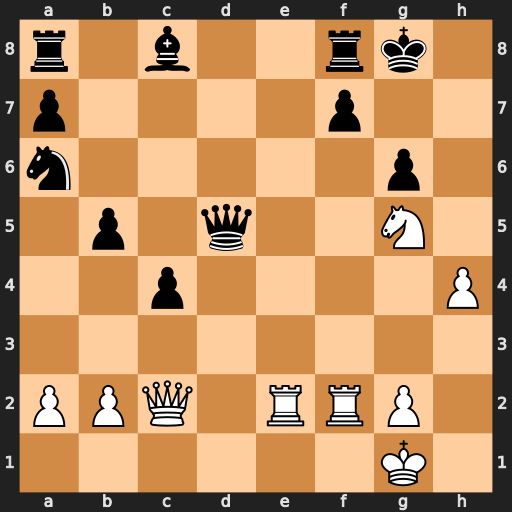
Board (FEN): r1b2rk1/p4p2/n5p1/1p1q2N1/2p4P/8/PPQ1RRP1/6K1
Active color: w
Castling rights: -
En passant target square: -
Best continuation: Nxf7 Qh5 Qd2 Be6 Nh6+ Kg7 Rxe6